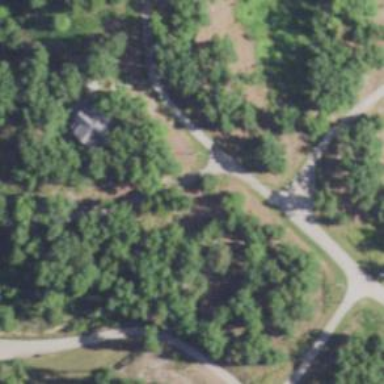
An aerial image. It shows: Unclassified road.